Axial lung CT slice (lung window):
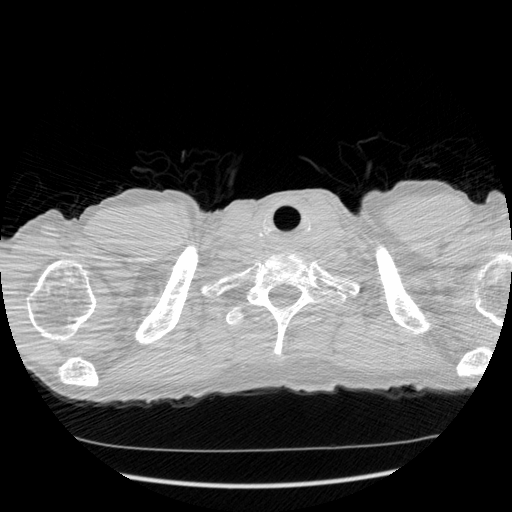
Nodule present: no